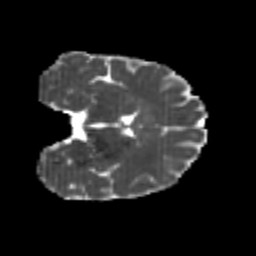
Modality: MD
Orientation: coronal
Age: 22
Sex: female
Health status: healthy
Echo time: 0.074 s